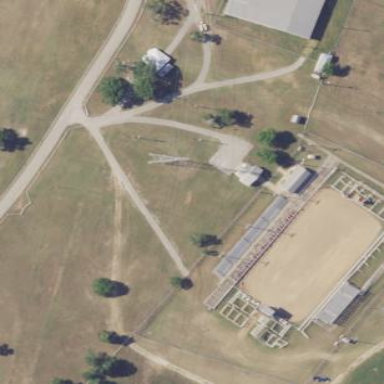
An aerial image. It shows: Equestrian sports pitch with dirt surface.